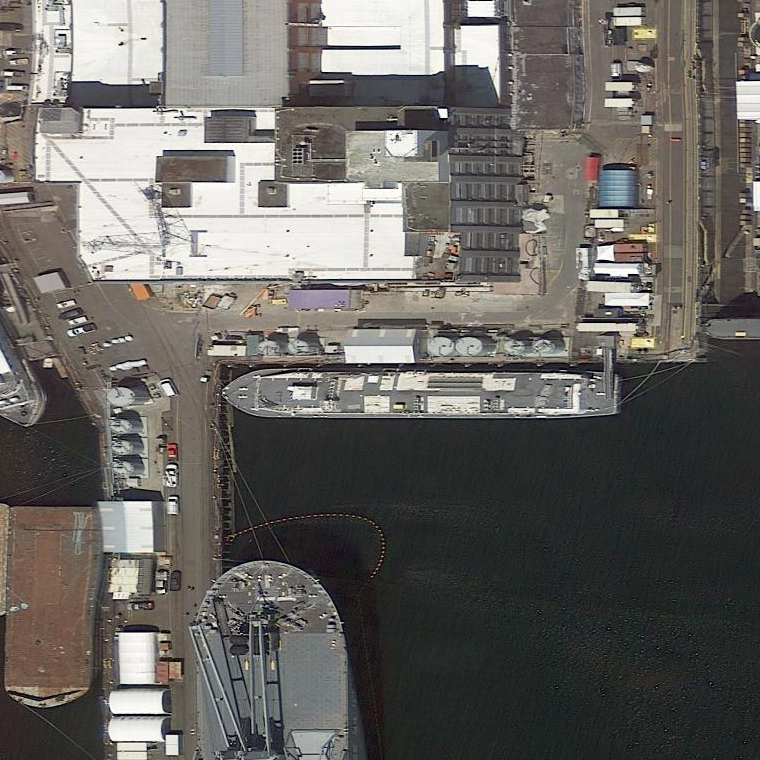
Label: civil